Question: '''
Set Regex = New RegExp
Regex.Pattern = """[^""]*""|[^,]*"
Regex.Global = True
//I have a for loop here to loop through records
text = Cells.Item(r, 7).Value
For Each Match In Regex.Execute(text)
count = count + 1
Next Match
'''
This is my Regex Code, and here is the table where I am pulling the data from,

When I run the code in debug mode the PCBaa count comes up as two, c3 and c4 come up as 14 and C6-c36 come up as 36, Is my regex code wrong for extracting the codes between the commas ??
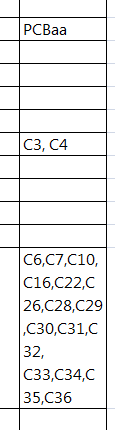
Answer: Ok, I have tried that myself and it seems that first off, it seems you don't reset the count value to 0 after each line. That could be intentional, but just so you know.
The second thing is that the regular expression seems to work nearly fine but always gives you the double amount because it matches a zero length string at the end of each match.
So for the last line (C6-C26) it machtes:
1) "C6" 2) "" 3) "C7" 4) "" ... and so on.
To be hounest, I'm a little bit surprised myself and don't exactly know why that's the case for now.
But the solution is pretty easy: Since you want there to be no zero length strings in the result (so they don't get counted) you simply have to exchange the * for a + and that will tell the regular expression to match only if there's at least one character.
So your regular expression string should look like:
'''
Regex.Pattern = """[^""]+""|[^,]+"
'''
Why you've got a count of 14 on the c3, c4 surprises me... I got a 4 which makes sence because of the double counting due to the zero length matches.